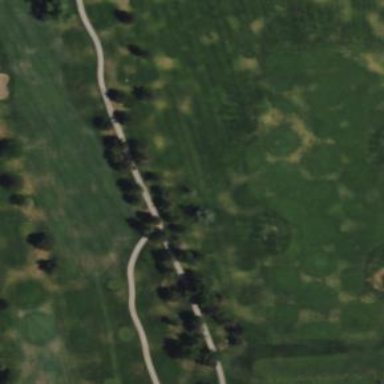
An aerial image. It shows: Driving range for golf on grass.